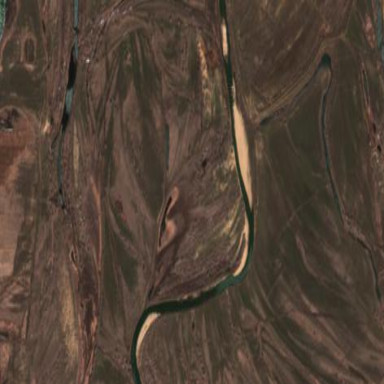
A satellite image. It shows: River flowing through natural landscape.